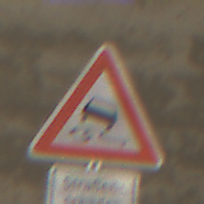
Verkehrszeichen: SchleuderOderRutschgefahr
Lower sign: HinweiseAufGefahrenDurchVerbaleAngabe3
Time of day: Midday
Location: Roofed (Tunnel)
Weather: NotSpecified
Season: NotSpecified
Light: Natural